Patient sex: M
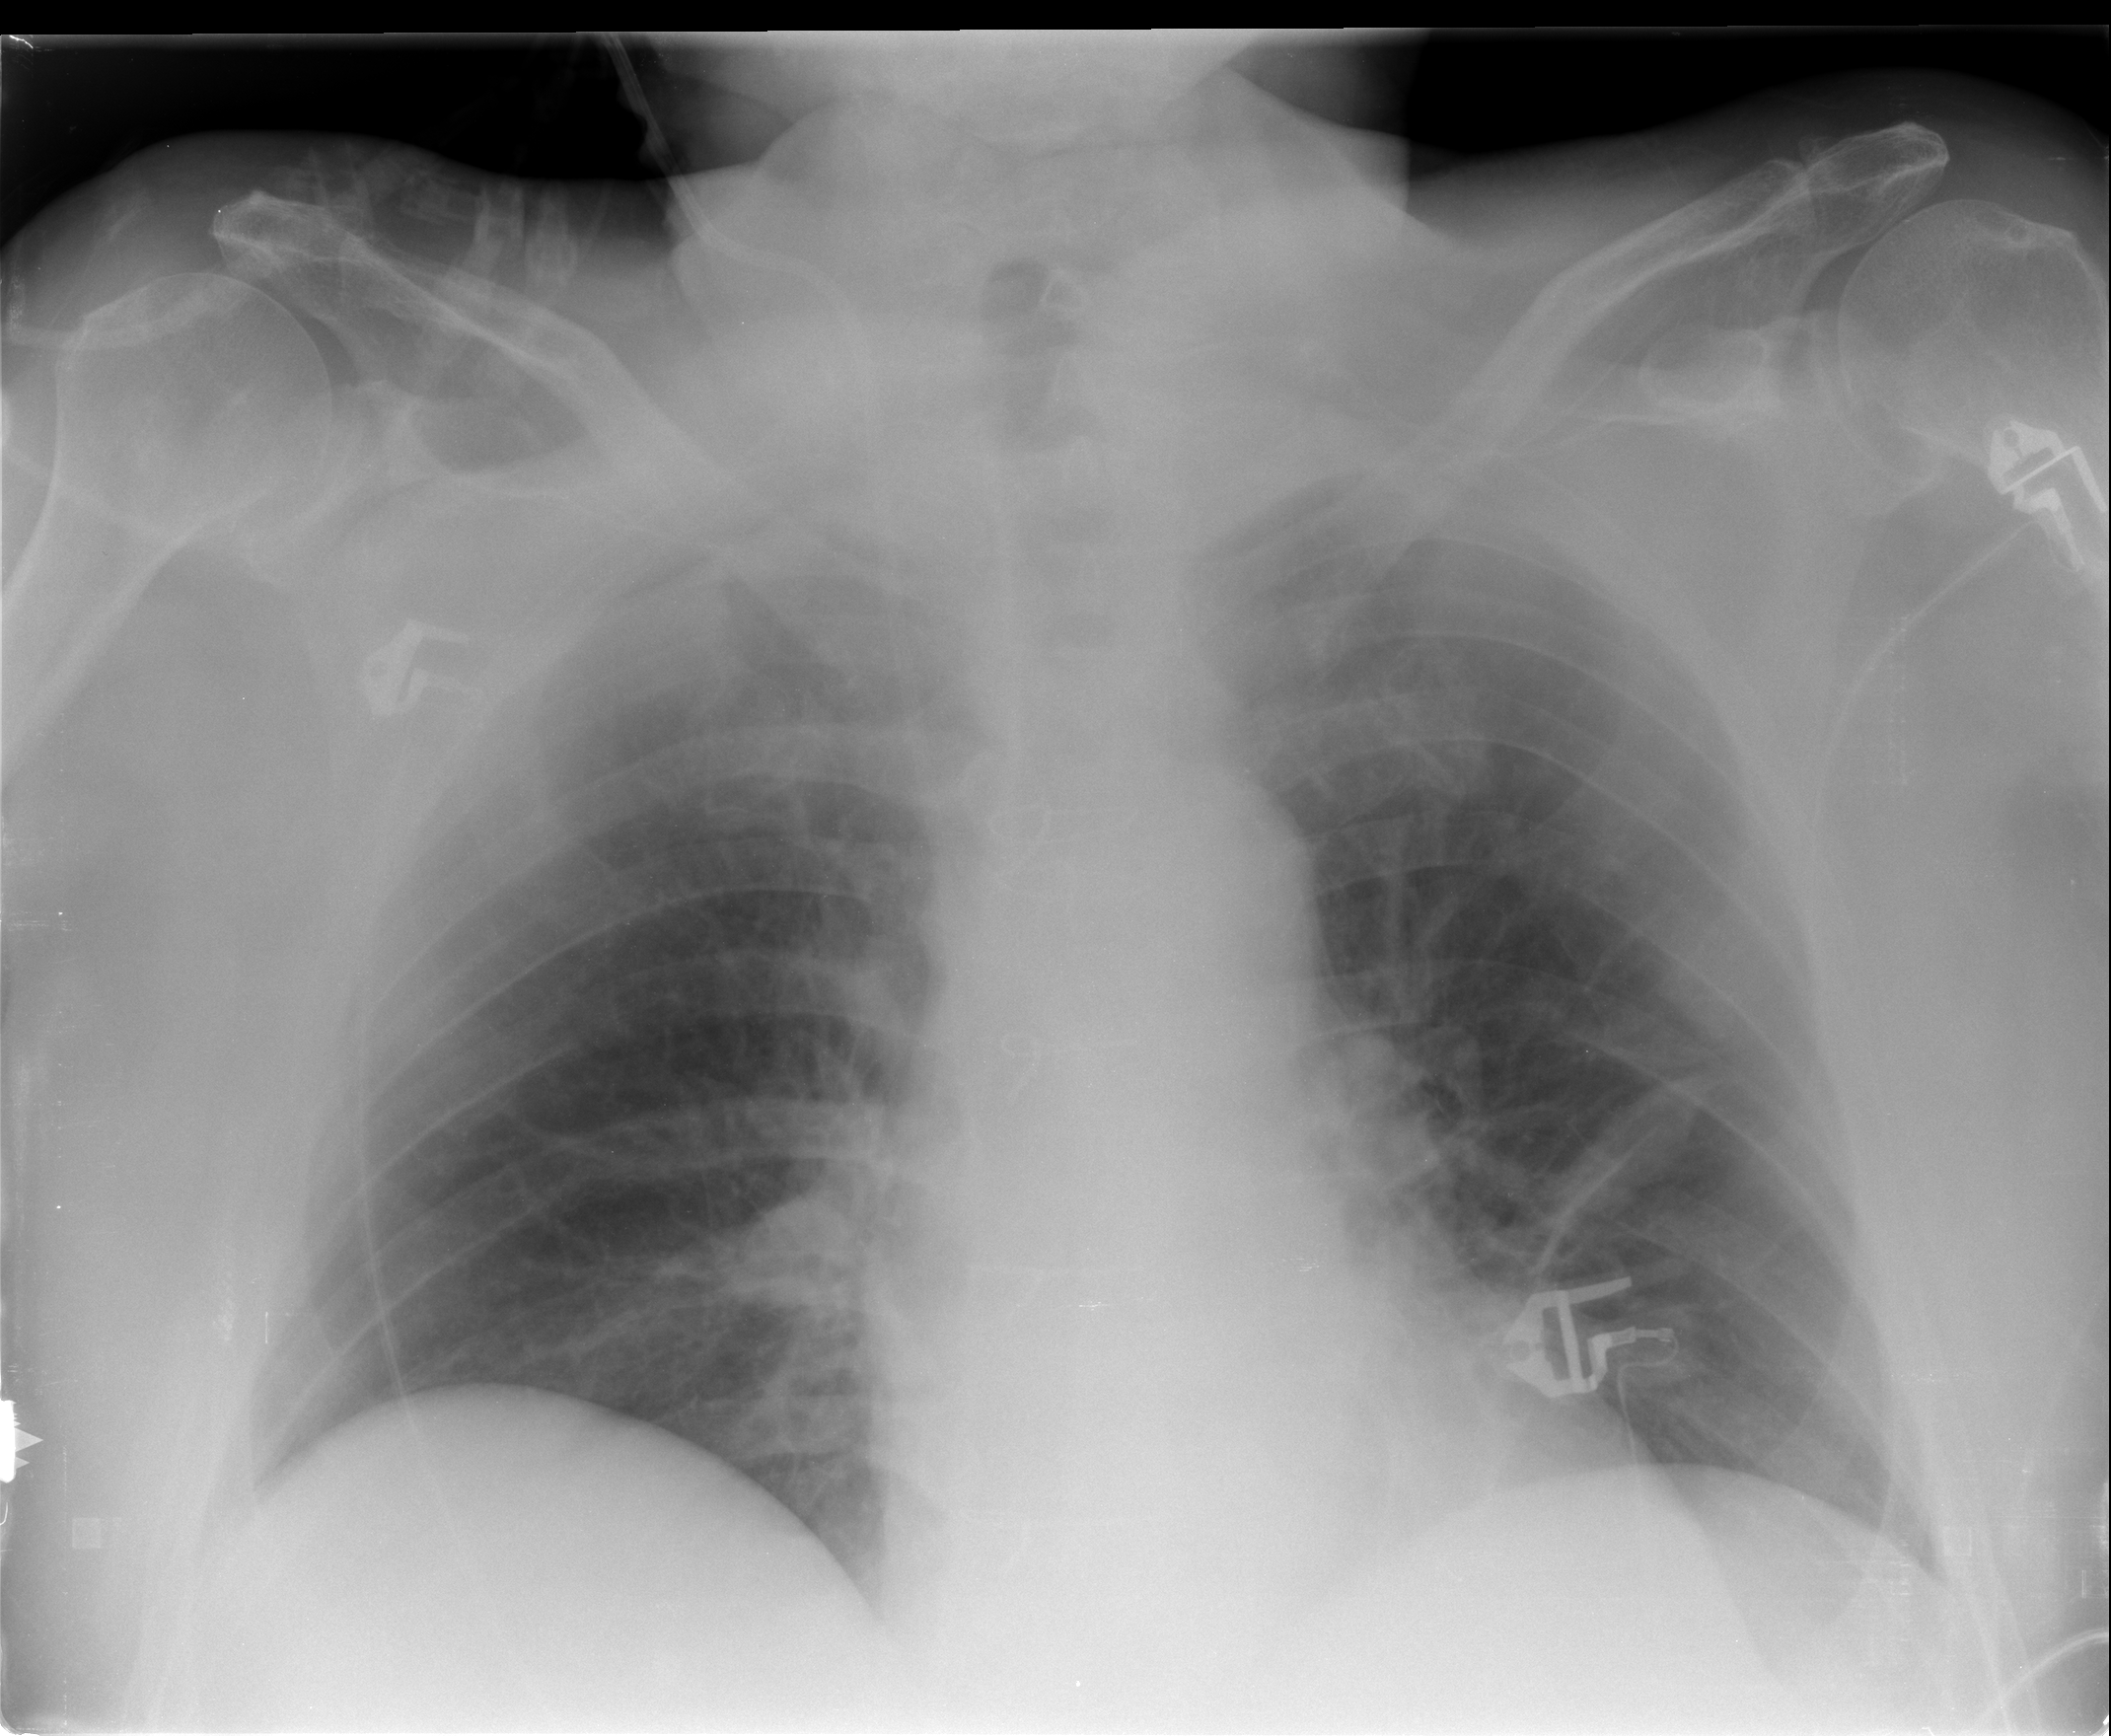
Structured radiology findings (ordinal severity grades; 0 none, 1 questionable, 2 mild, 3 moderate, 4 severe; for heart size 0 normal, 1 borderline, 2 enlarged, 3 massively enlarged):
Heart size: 0
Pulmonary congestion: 0
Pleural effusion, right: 0
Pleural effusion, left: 0
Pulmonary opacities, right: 0
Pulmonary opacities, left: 0
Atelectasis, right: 0
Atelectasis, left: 2